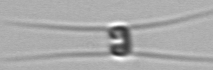
Label: Chaetoceros_similis